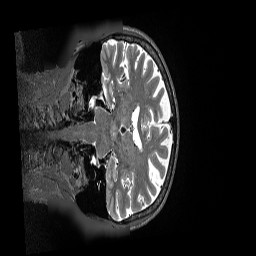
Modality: T2w
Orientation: coronal
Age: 87
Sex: male